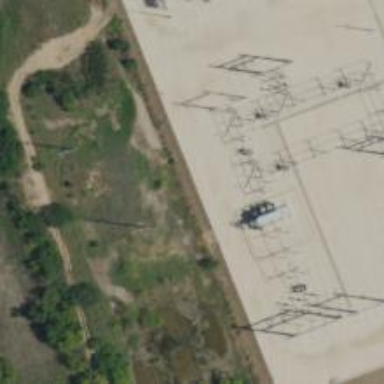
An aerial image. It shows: Switch for power supply.